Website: macys
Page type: delivery-shipping
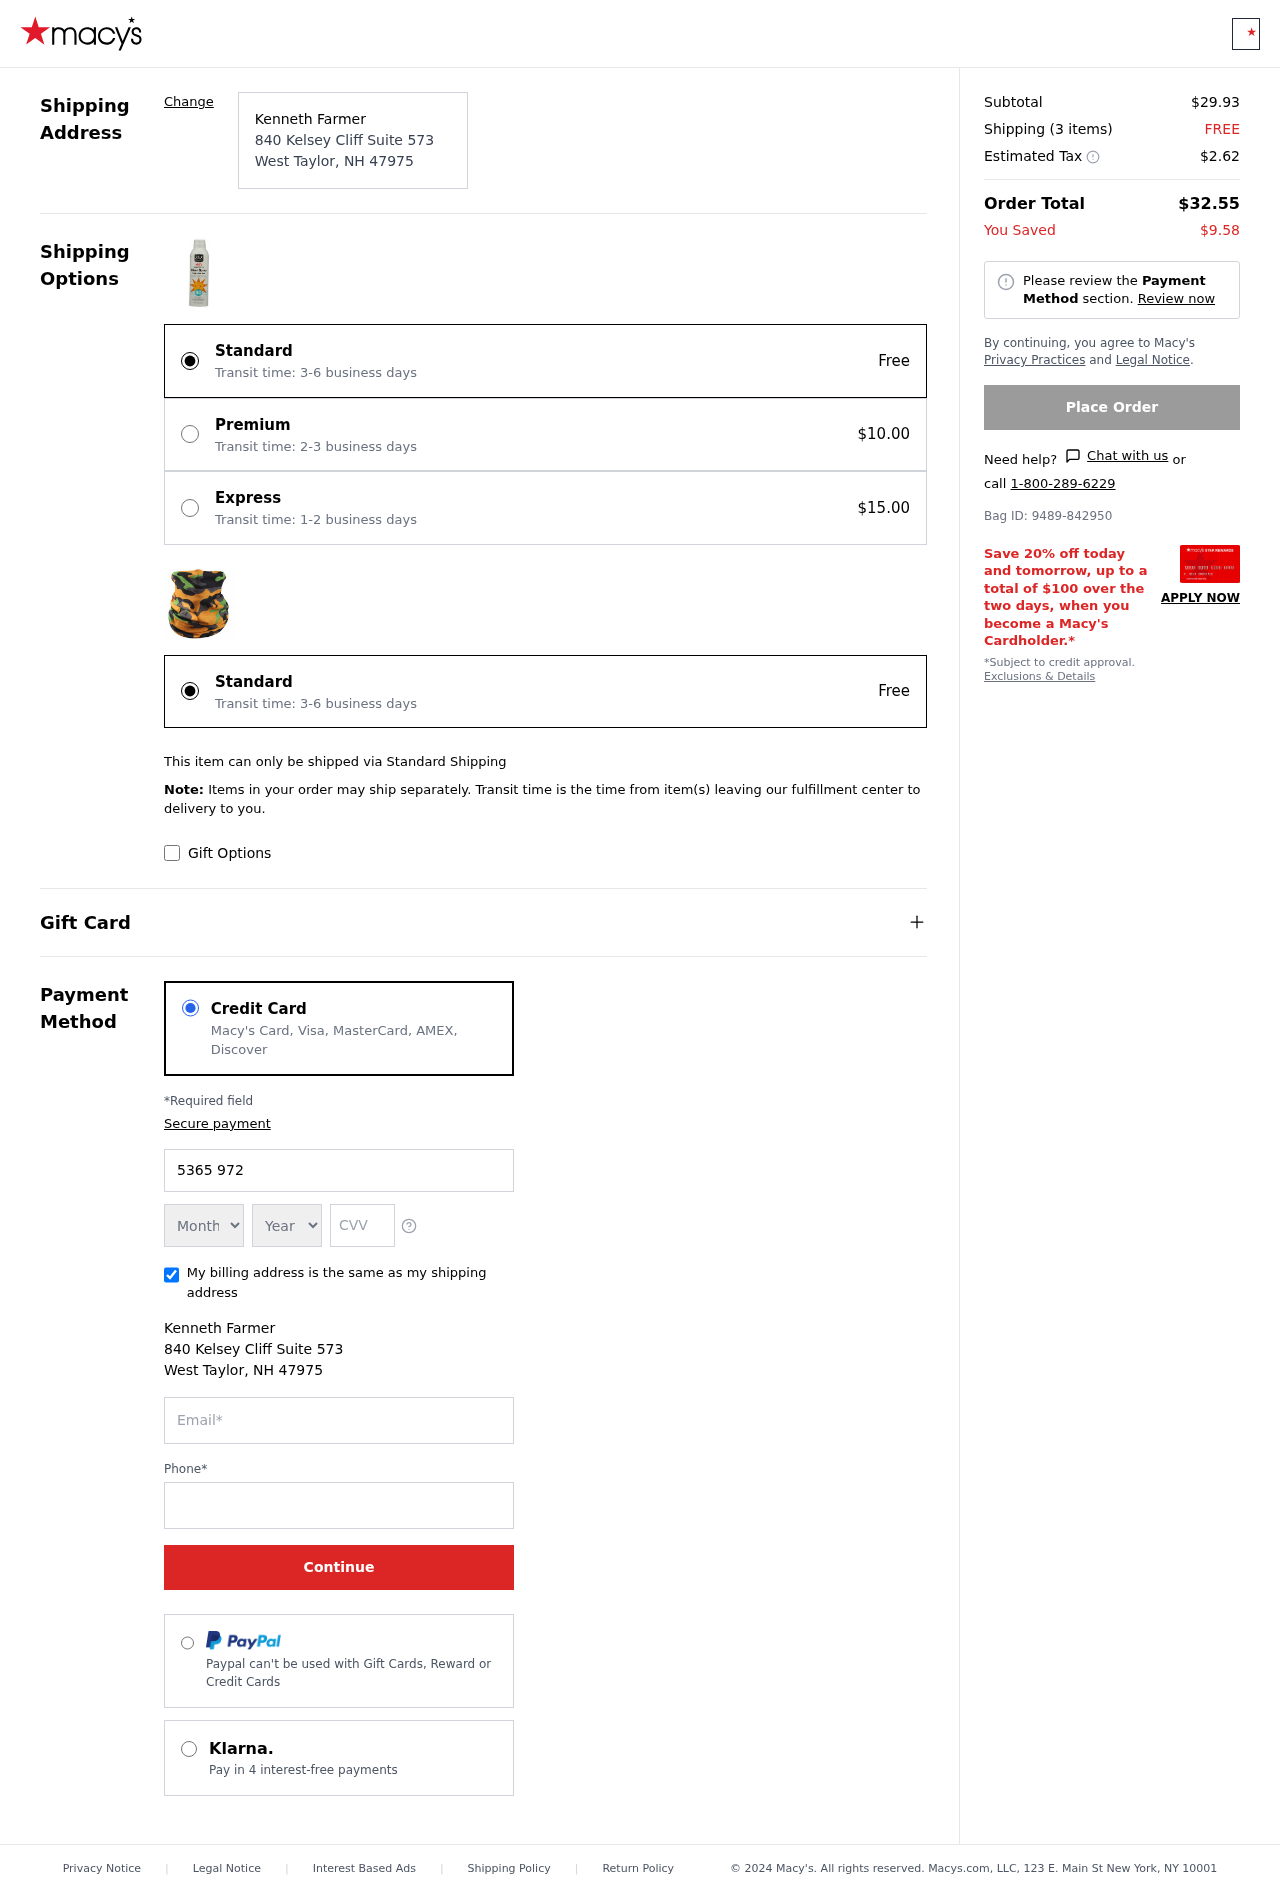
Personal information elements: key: PII_CARD_EXPIRY_MONTH
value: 02
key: PII_CARD_EXPIRY_YEAR
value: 29
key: PII_CITY
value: West Taylor
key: PII_CITY_STATE_ZIP
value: West Taylor, NH 47975
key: PII_FULLNAME
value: Kenneth Farmer
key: PII_POSTCODE
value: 47975
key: PII_STATE_ABBR
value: NH
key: PII_STREET
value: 840 Kelsey Cliff Suite 573
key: PII_CARD_NUMBER
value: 5365 9726 3475 5753
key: PII_CARD_CVV
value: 225
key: PII_EMAIL
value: kfarmer@yahoo.com
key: PII_PHONE
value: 7517460745
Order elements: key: ORDER_SUBTOTAL
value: $29.93
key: ORDER_NUM_ITEMS
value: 3
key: ORDER_SHIPPING_COST
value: FREE
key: ORDER_TAX
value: $2.62
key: ORDER_TOTAL
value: $32.55
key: ORDER_SAVINGS
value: $9.58
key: ORDER_BAG_ID
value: Bag ID: 9489-842950